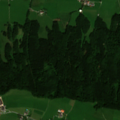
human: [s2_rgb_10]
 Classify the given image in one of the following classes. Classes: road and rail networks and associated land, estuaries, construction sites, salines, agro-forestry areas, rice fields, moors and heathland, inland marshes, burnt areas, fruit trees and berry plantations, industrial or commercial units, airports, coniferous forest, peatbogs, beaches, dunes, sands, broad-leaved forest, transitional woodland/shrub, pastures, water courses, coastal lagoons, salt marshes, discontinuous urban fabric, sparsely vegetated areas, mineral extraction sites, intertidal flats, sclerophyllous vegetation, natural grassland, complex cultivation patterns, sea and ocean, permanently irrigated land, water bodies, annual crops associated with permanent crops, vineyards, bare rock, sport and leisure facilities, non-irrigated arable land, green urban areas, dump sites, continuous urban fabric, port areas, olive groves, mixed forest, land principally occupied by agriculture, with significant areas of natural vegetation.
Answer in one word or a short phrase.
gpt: pastures, broad-leaved forest, mixed forest